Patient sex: F
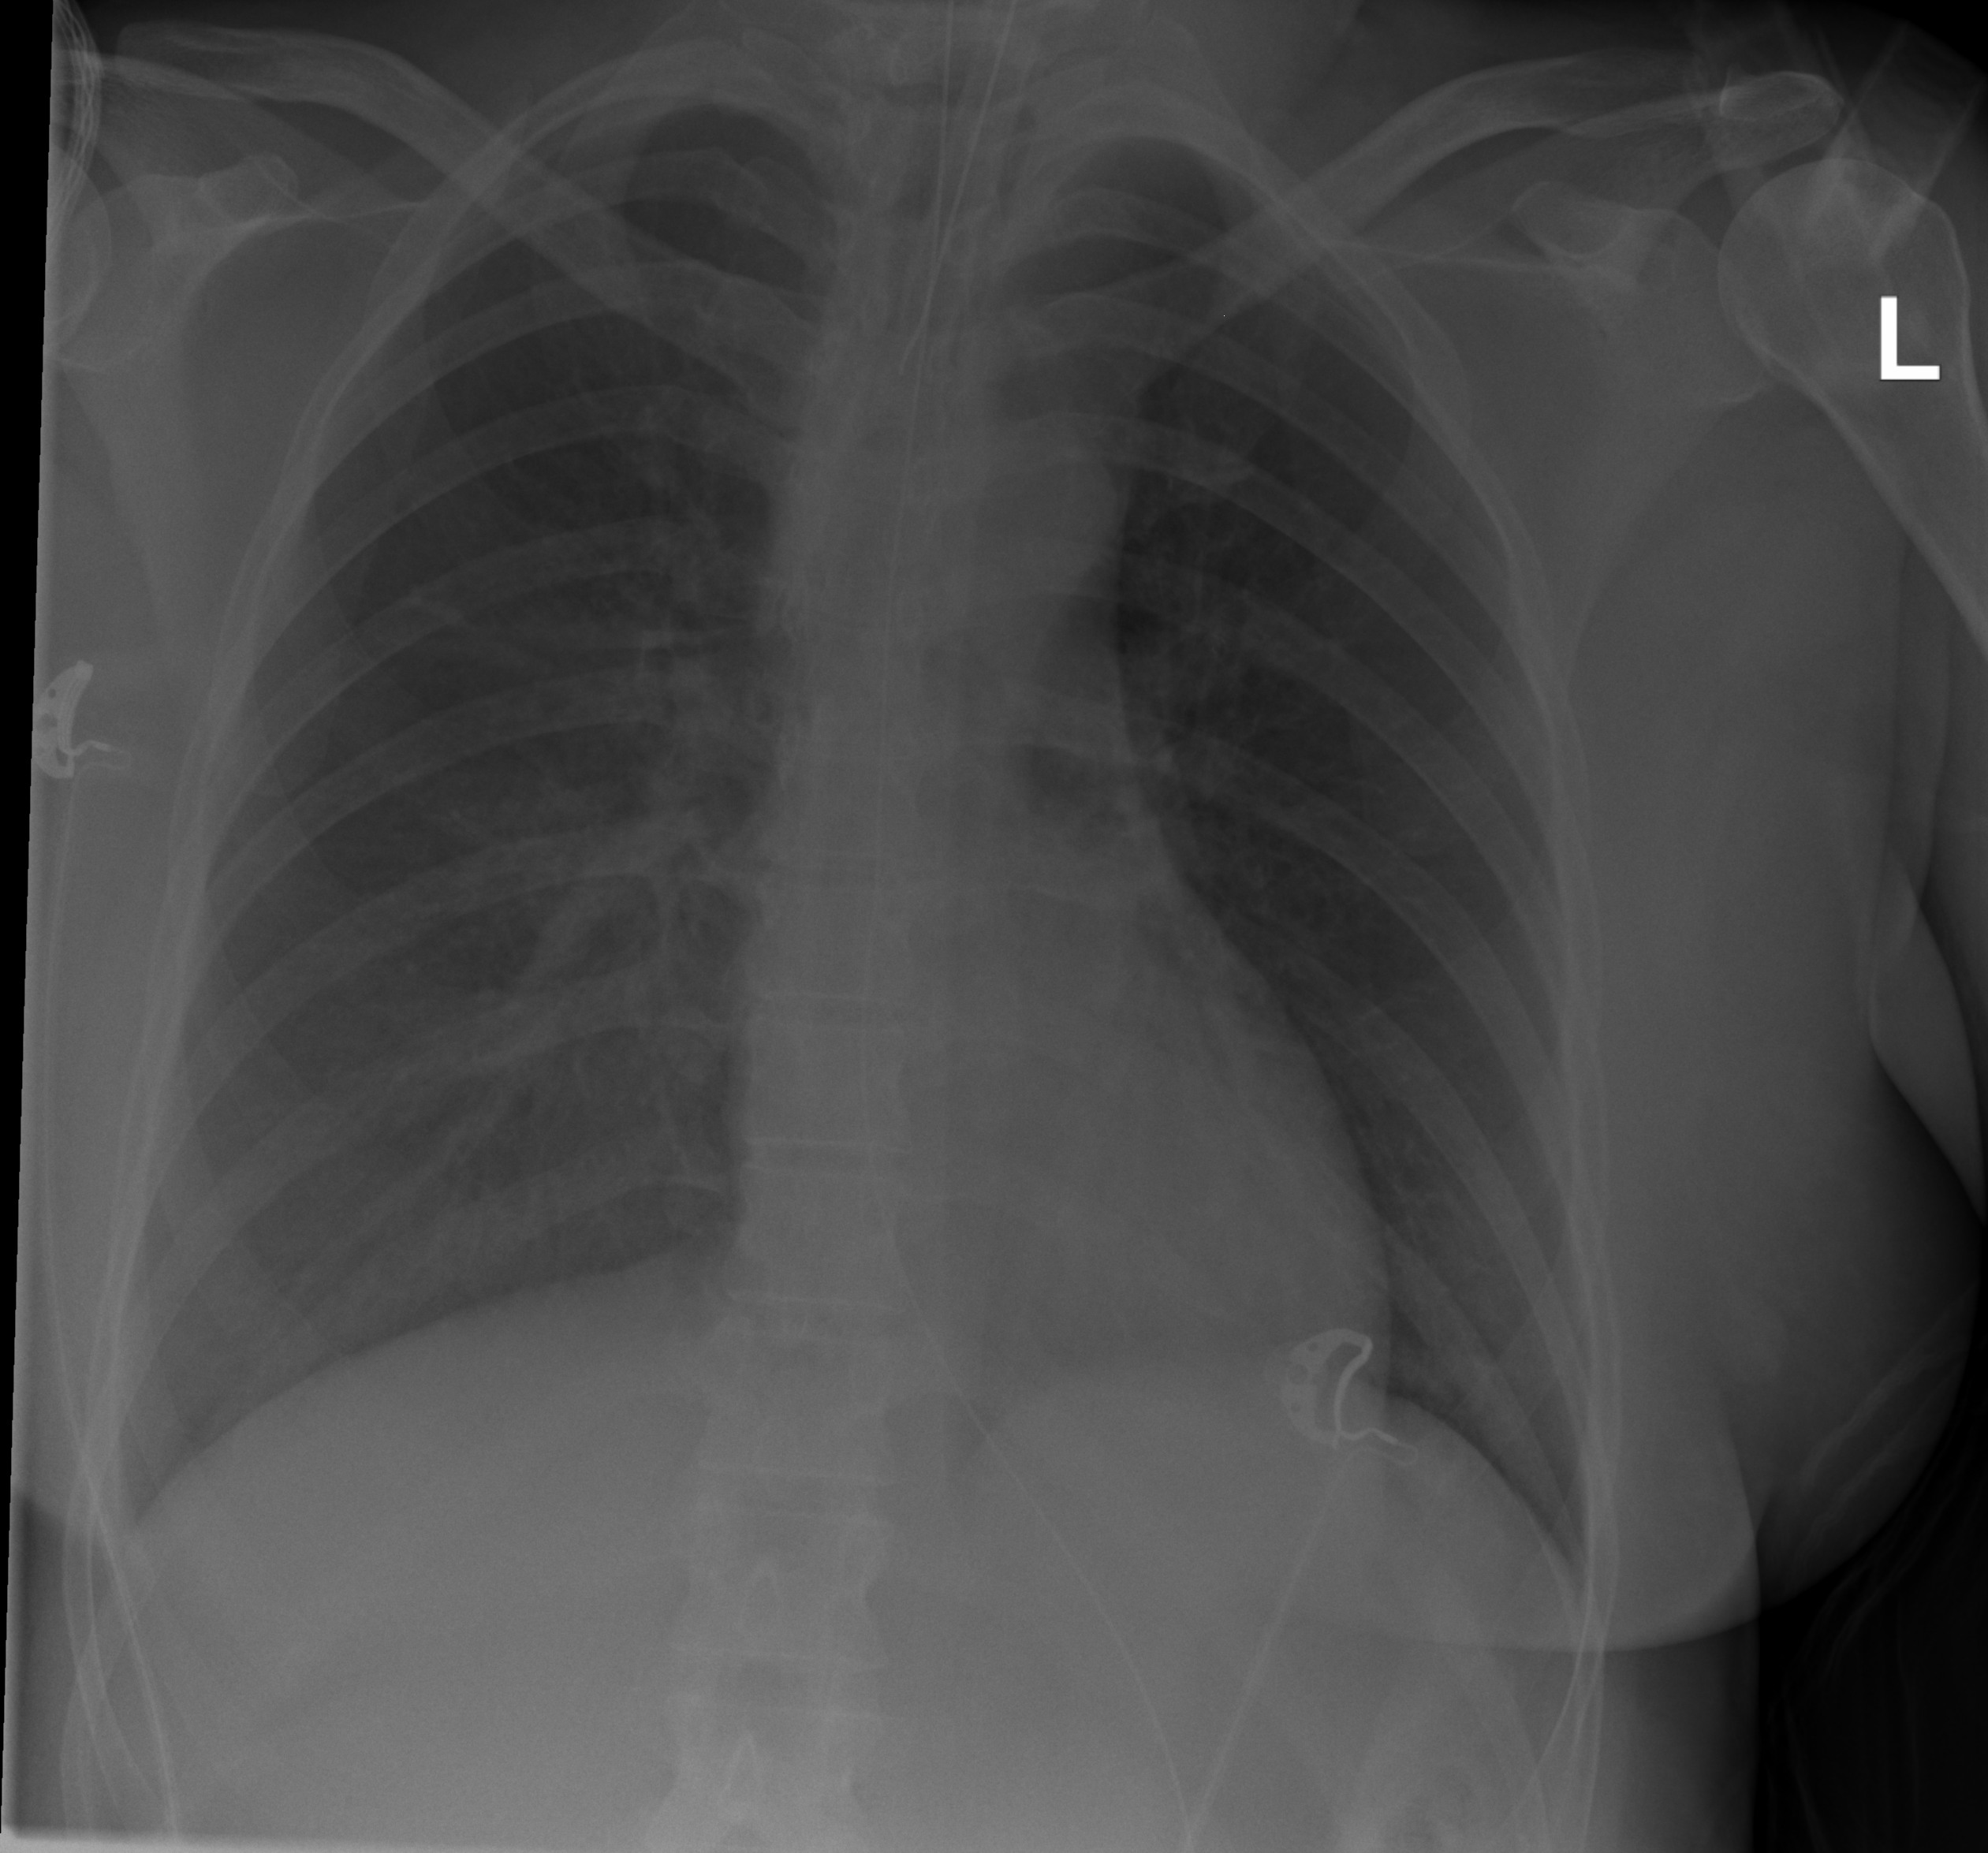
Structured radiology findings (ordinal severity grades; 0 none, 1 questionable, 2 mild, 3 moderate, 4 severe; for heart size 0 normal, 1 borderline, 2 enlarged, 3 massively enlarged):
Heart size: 0
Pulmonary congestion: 0
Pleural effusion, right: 1
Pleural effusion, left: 0
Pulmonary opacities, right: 0
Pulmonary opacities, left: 0
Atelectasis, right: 2
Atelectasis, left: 0